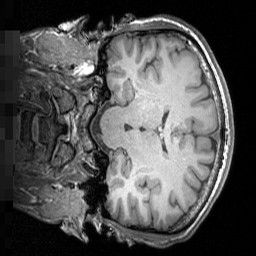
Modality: T1w
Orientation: coronal
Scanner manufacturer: siemens
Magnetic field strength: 3 T
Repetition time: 1.5 s
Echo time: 0.00291 s